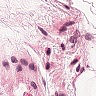
Metastatic tissue present: no